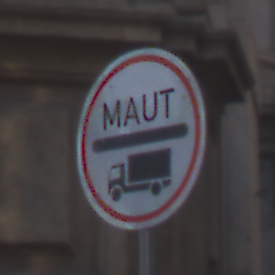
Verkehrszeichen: Mautpflicht
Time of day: SunriseSunset
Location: Outdoor (Urban)
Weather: PartlyCloudy
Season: NotSpecified
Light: Natural